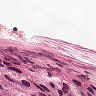
Metastatic tissue present: yes